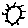
Label: sun